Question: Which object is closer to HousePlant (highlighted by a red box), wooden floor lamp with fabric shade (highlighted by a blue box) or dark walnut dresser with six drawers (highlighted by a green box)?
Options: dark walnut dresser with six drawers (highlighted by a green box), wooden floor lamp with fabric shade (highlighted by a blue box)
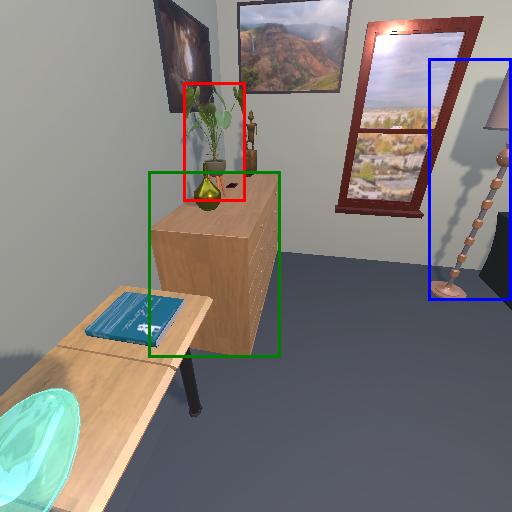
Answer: dark walnut dresser with six drawers (highlighted by a green box)